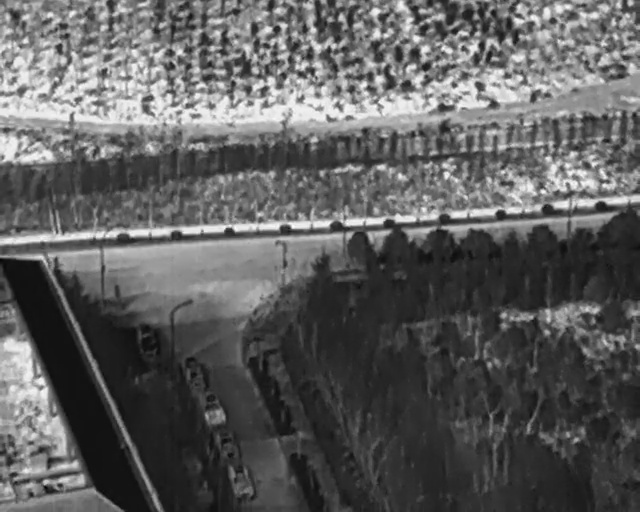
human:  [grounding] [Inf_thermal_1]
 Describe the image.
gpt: In the satellite image, there is  <ref>1 medium car </ref> <box>[[19, 64, 26, 68, 166]]</box> located at left,  <ref>1 small car </ref> <box>[[27, 71, 33, 74, 162]]</box> located at bottom,  <ref>3 medium car </ref> <box>[[30, 77, 36, 82, 161], [32, 84, 38, 89, 167], [34, 91, 40, 95, 162]]</box> located at bottom.